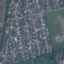
Land use / land cover class: Residential